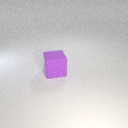
large purple rubber cube